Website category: university
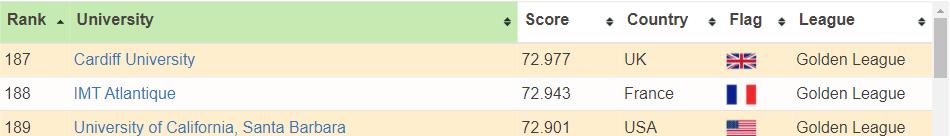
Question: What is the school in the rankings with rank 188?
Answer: IMT Atlantique

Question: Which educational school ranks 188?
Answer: IMT Atlantique

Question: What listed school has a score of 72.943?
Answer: IMT Atlantique

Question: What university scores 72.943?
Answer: IMT Atlantique

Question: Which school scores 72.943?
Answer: IMT Atlantique

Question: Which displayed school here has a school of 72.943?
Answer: IMT Atlantique

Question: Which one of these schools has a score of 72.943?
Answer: IMT Atlantique

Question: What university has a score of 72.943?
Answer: IMT Atlantique

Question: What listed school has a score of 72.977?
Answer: Cardiff University

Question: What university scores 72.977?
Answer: Cardiff University

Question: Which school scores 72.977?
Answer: Cardiff University

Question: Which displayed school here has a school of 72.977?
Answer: Cardiff University

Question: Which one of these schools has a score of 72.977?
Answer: Cardiff University

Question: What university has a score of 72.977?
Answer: Cardiff University

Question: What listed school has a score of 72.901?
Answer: University of California, Santa Barbara

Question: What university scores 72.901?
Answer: University of California, Santa Barbara

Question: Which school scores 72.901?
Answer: University of California, Santa Barbara

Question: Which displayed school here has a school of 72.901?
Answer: University of California, Santa Barbara

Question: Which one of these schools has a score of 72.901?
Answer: University of California, Santa Barbara

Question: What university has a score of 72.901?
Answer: University of California, Santa Barbara

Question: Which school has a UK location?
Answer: Cardiff University

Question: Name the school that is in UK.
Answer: Cardiff University

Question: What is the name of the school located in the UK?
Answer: Cardiff University

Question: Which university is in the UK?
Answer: Cardiff University

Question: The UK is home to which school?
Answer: Cardiff University

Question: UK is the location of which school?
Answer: Cardiff University

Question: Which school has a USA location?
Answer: University of California, Santa Barbara

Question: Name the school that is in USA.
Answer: University of California, Santa Barbara

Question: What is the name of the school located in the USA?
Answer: University of California, Santa Barbara

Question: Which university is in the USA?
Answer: University of California, Santa Barbara

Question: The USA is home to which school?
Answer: University of California, Santa Barbara

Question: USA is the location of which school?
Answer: University of California, Santa Barbara

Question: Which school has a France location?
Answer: IMT Atlantique

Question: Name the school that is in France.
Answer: IMT Atlantique

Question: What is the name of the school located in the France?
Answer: IMT Atlantique

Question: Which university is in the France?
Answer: IMT Atlantique

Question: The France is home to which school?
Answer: IMT Atlantique

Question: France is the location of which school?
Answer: IMT Atlantique